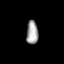
Tissue: lung
Cell type: Myeloid cells
Senescence score: 0.2314
Nuclear area (px): 274
Mean DAPI intensity: 161.077